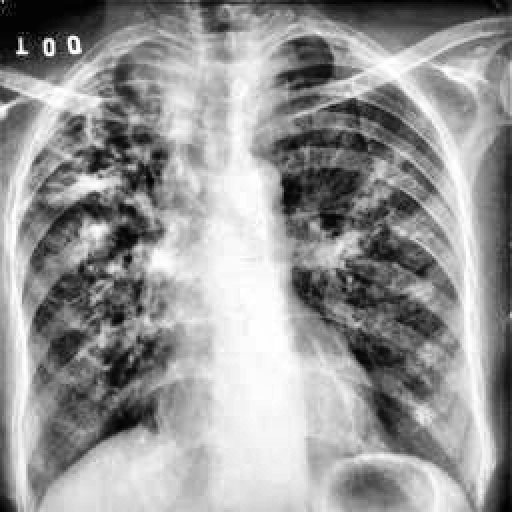
Finding: TUBERCULOSIS